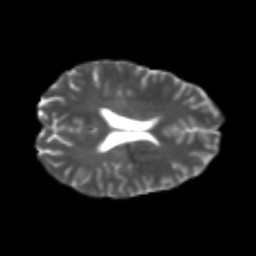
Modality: T2w
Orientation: axial
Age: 22
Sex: female
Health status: healthy
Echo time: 0.074 s